Brain MRI, t1w sequence, axial 2D slice.
Patient: age 28, sex F, weight 95 kg, height 1.95 m
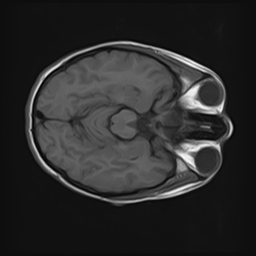